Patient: sex F, age 57
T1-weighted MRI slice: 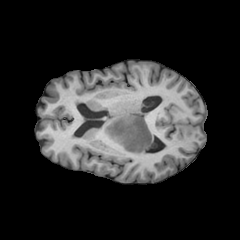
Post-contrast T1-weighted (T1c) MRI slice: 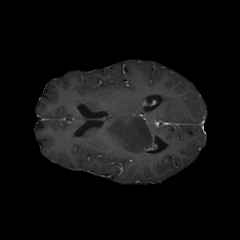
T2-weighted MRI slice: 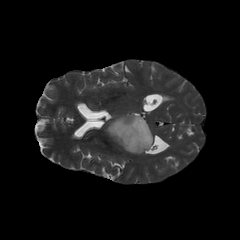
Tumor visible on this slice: yes
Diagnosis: Astrocytoma, IDH-wildtype
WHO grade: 3